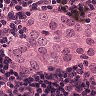
Metastatic tissue present: yes